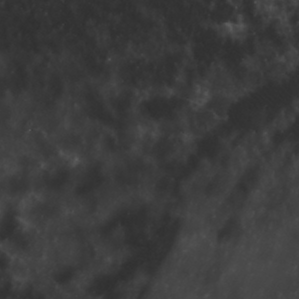
Label: non_frost